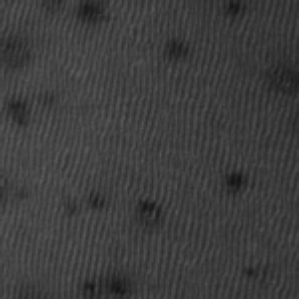
Label: frost